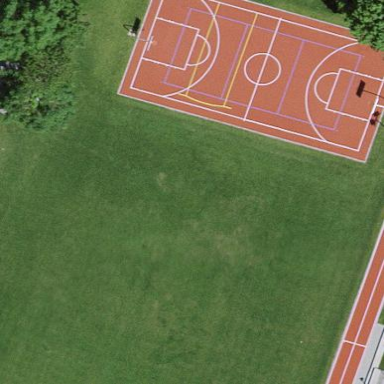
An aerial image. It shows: Multi-sport pitch with tartan surface for leisure activities.